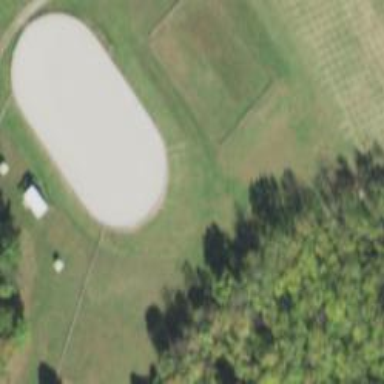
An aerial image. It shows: Equestrian pitch for leisure land activities.